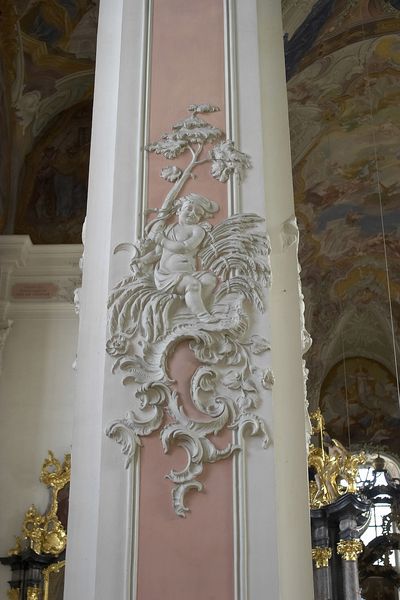
Titel: St. Peter in Mainz
Künstler: Johann Valentin Thomann
Standort: Mainz (EU - D - RP)
Schlagwörter: baum, nackt, weiß, sitzen, blumen, fenster, pfeiler, stroh, säule, ornament, barock, kirche, schlank, gold, kind, pflanzen, rokoko, rosa, engel, putto, ranken, bäumchen, relief, ernte, getreide, korn, stuck, hoch, gewölbe, knabe, kloster, altar, fresken, fresko, ähren, weinrebe, sitzender, putti, ros, rocaille, freske